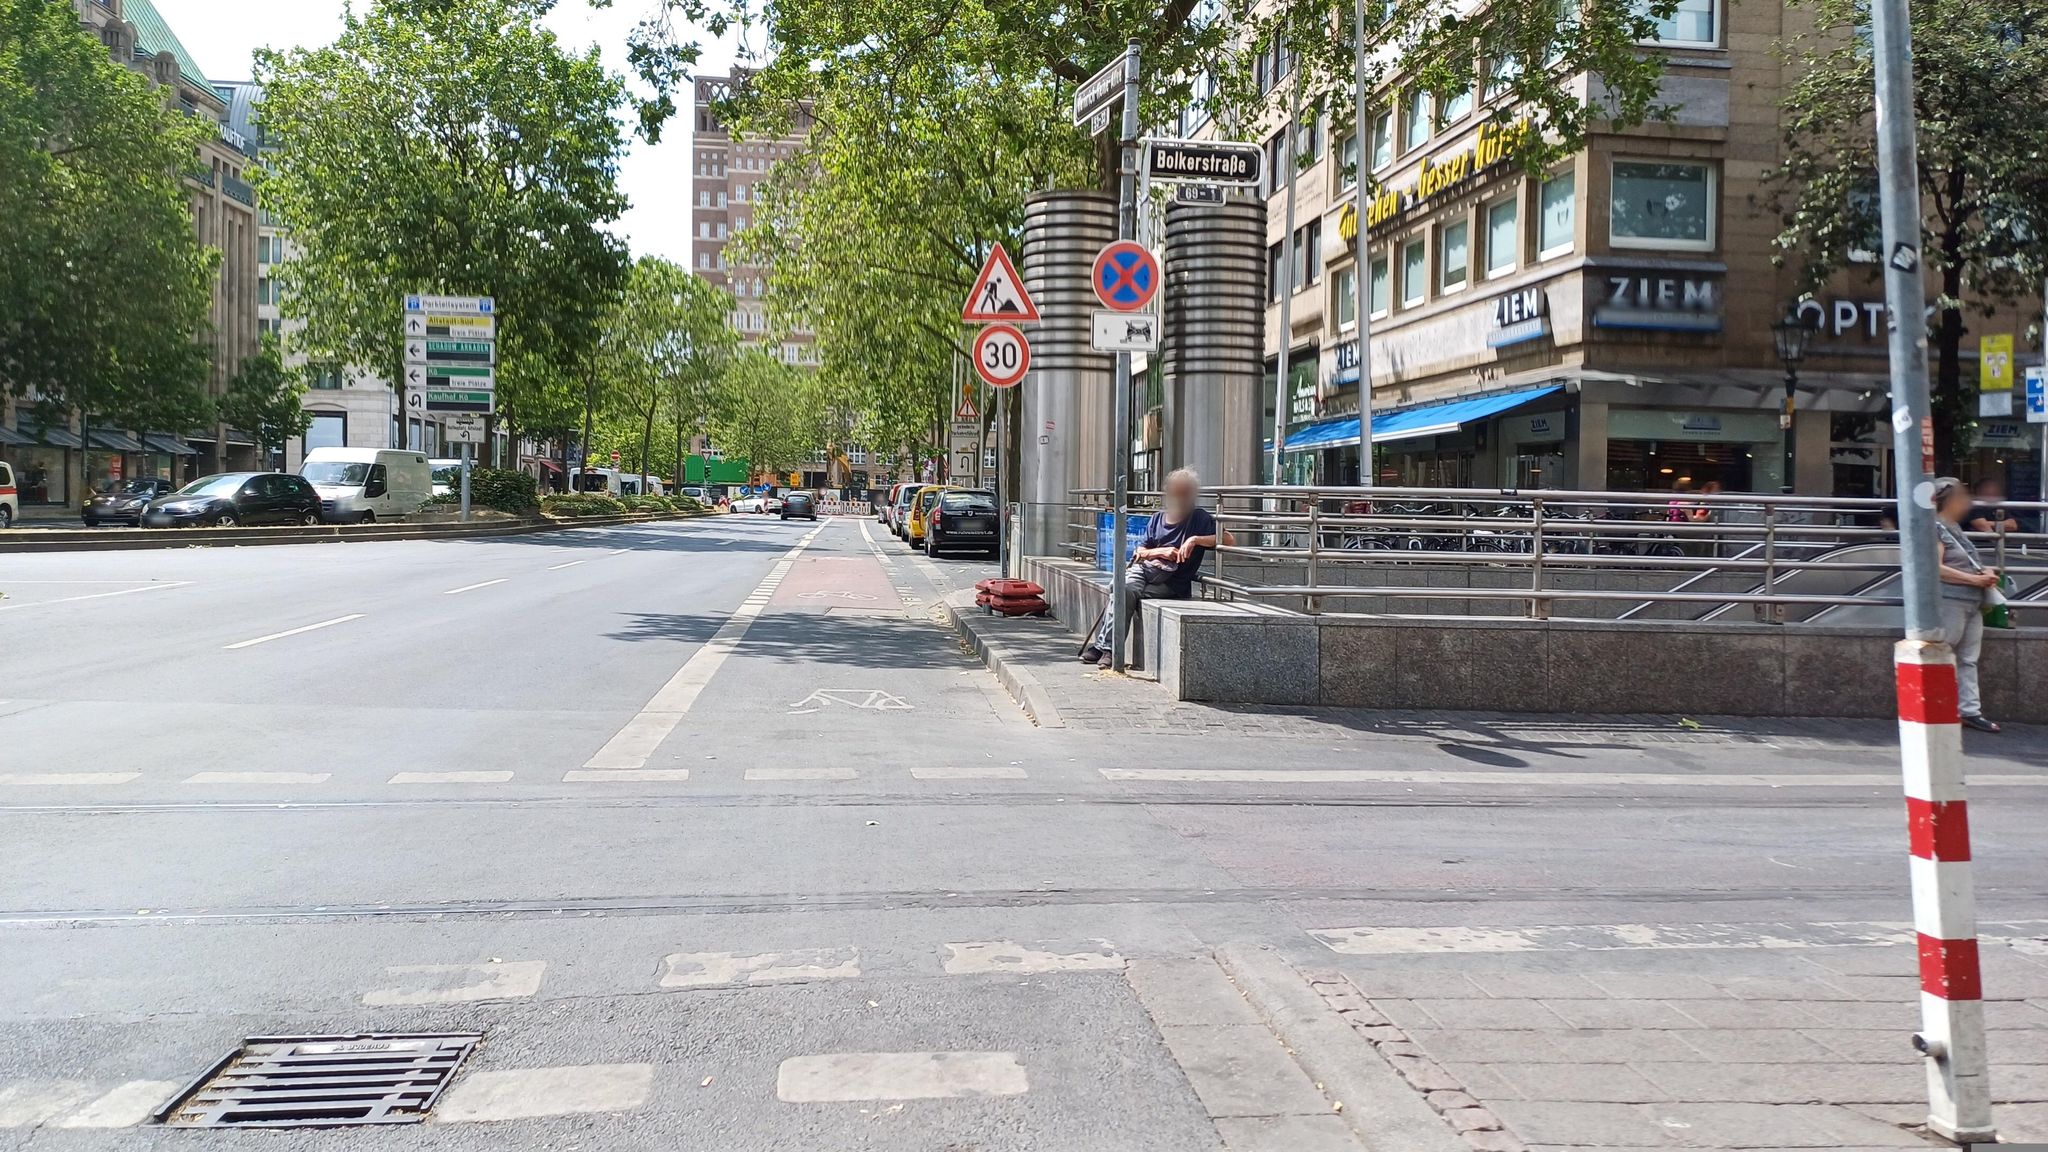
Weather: clear
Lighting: day
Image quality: good
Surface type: walking surface
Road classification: footway, elevator
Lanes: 2
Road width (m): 1.8
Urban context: urban centre
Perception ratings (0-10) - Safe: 2.16, Lively: 8.54, Beautiful: 2.05, Boring: 1.59, Depressing: 5.79, Wealthy: 6.73